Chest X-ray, PA view. Patient: 53 years old, sex F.
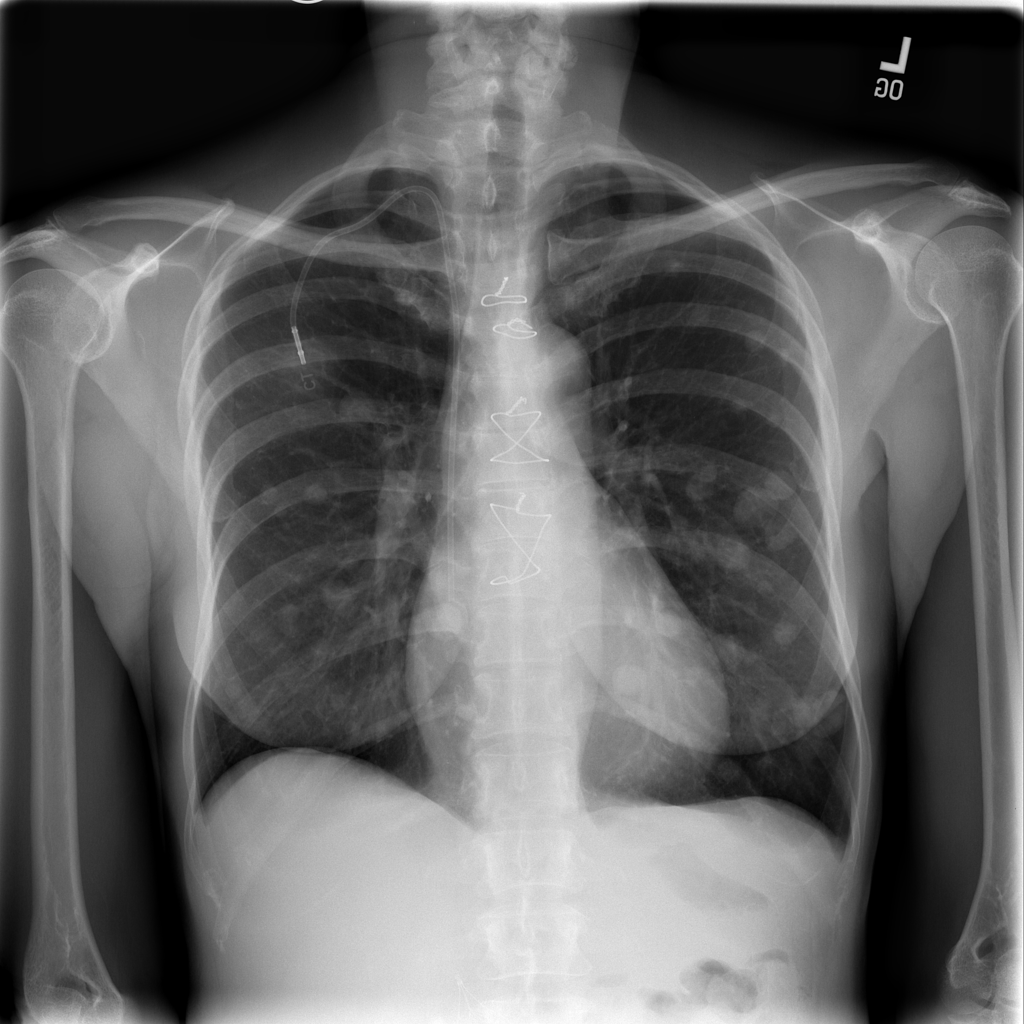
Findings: Nodule